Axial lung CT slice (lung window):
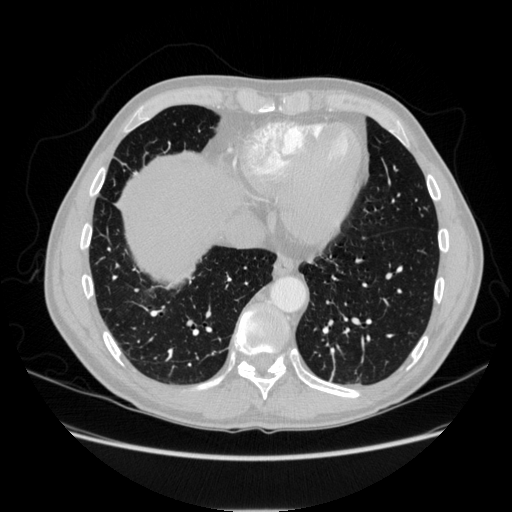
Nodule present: no